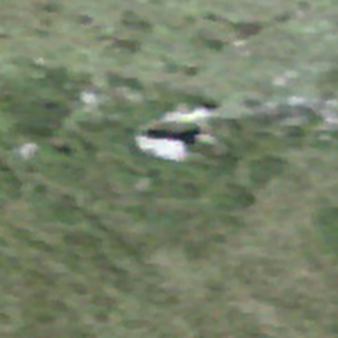
Label: other